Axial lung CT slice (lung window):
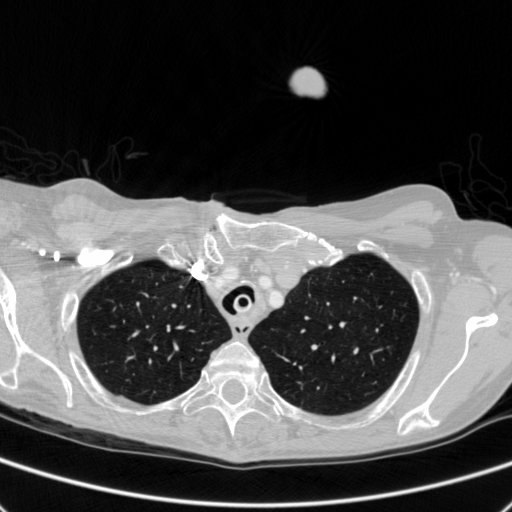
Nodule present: no